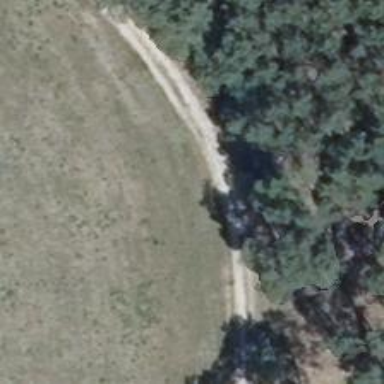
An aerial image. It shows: Sandy track road with grade4 tracktype.